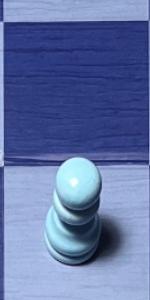
Label: Pawn_White